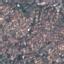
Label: Residential